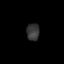
Tissue: prostate
Cell type: Myeloid cells
Senescence score: 0.302
Nuclear area (px): 216
Mean DAPI intensity: 55.06